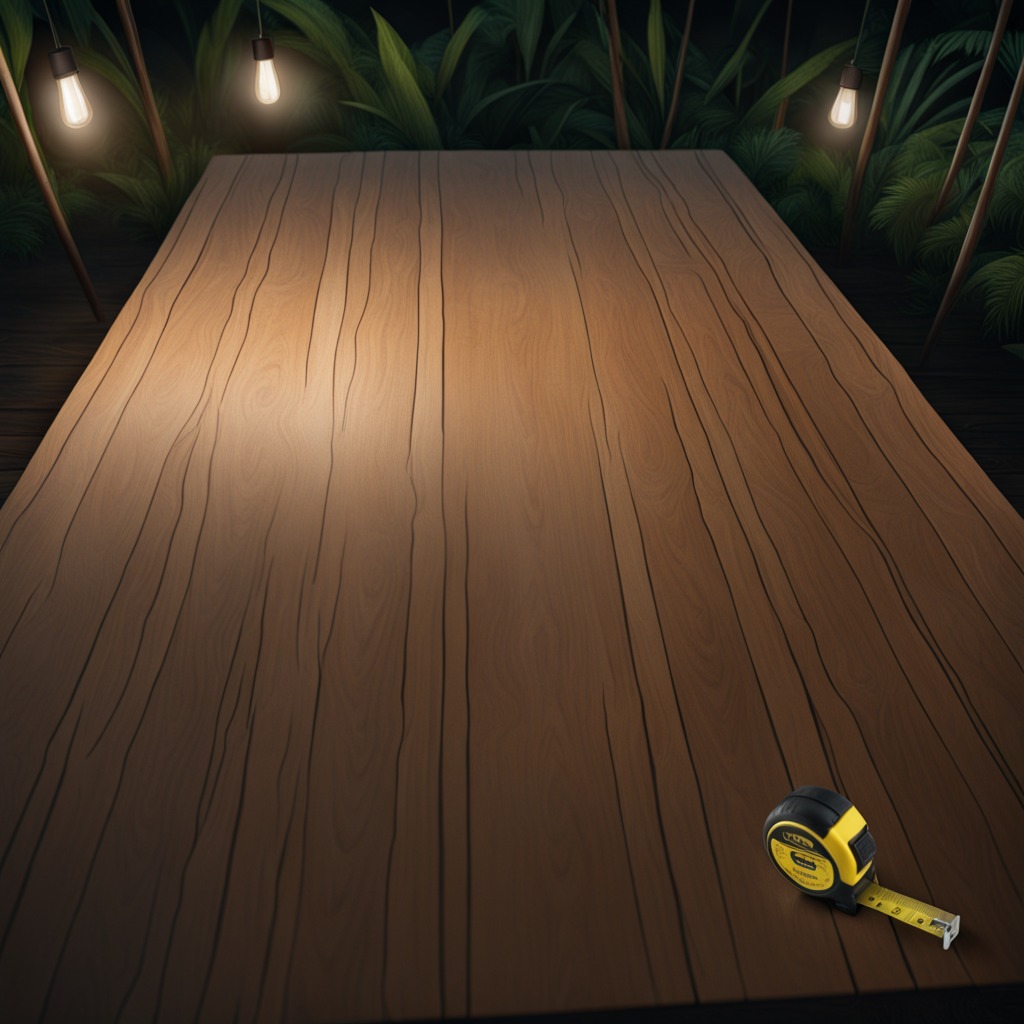
A measuring tape is lying on a wooden table inside a jungle field workshop tent at night.